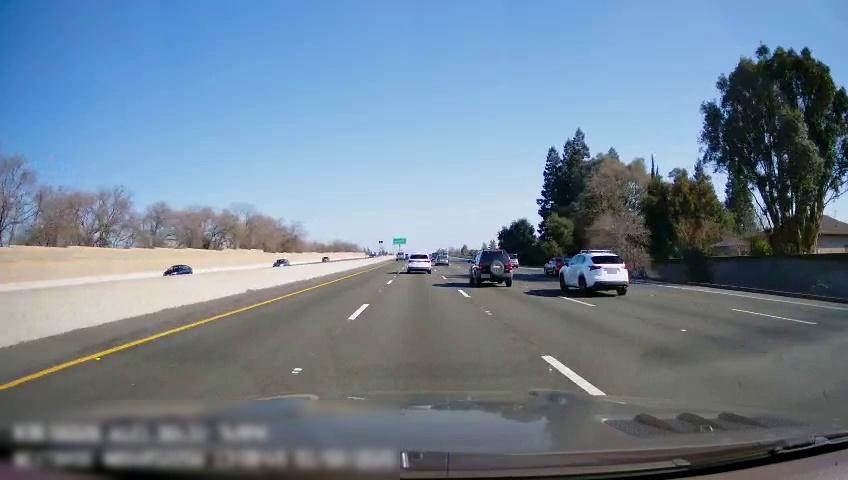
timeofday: Day
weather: Sunny
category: Drivable Space
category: Vehicles | Car
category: Vehicles | Car
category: Vehicles | Car
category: Vehicles | SUV
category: Vehicles | SUV
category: Vehicles | Car
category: Vehicles | Car
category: Vehicles | SUV
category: Vehicles | Car
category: Lanes | Current Lane
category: Lanes | Alternate Lane
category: Lanes | Alternate Lane
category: Lanes | Alternate Lane
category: Lanes | Alternate Lane
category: Lanes | Alternate Lane
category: Traffic | Signs